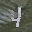
Label: 4